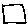
Label: square